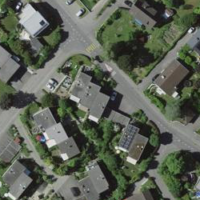
EUNIS habitat code: 55
Species observed at this site:
Tachybaptus ruficollis
Corvus corone
Podiceps cristatus
Fulica atra
Anas platyrhynchos
Chloris chloris
Streptopelia decaocto
Fringilla coelebs
Turdus merula
Chroicocephalus ridibundus
Cygnus olor
Gallinula chloropus
Mareca strepera
Parus major
Erithacus rubecula
Milvus milvus
Phoenicurus ochruros
Garrulus glandarius
Columba livia
Motacilla alba